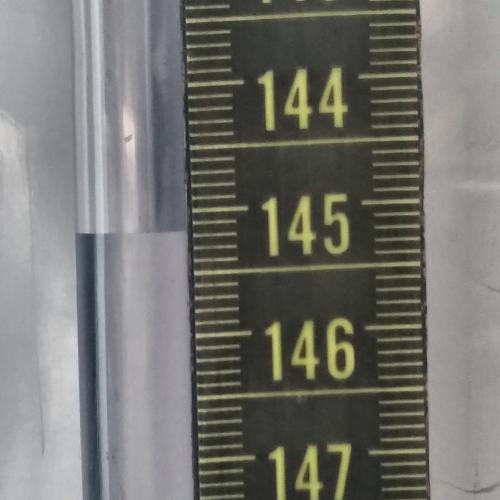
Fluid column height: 145.2 cm